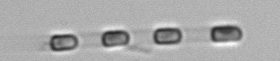
Label: Skeletonema